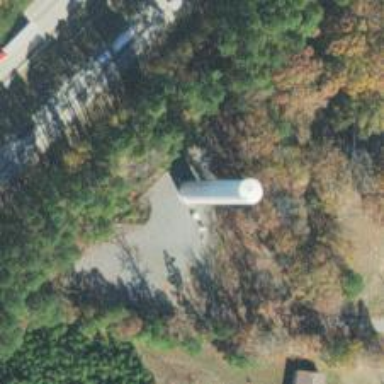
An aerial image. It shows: Water tower that is man-made.